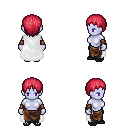
a pixel art fantasy rpg character, female body template, dark elf, purple skin, white cape, robe skirt, ruby red plain hairstyle, cloth bracers, ghillies, four views (front, back, left, right), 2x2 character sprite sheet, small pixel art, hard edges, no anti-aliasing